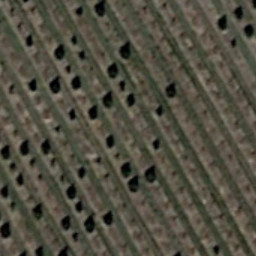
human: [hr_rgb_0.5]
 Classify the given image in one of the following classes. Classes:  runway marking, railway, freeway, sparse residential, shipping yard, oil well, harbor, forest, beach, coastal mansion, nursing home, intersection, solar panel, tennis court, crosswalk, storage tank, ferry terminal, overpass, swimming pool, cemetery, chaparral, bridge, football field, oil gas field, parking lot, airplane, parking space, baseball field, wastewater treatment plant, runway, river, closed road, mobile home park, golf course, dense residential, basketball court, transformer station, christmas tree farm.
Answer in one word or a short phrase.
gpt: christmas tree farm